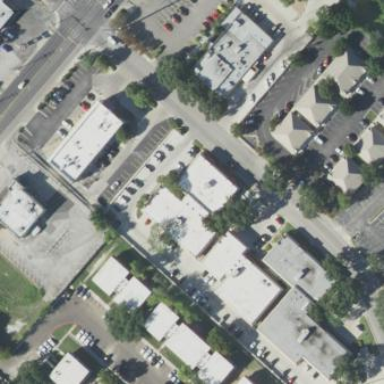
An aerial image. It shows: Hospice building providing healthcare services.